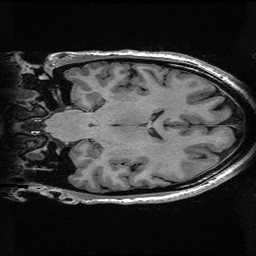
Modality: T1w
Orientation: coronal
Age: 30
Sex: male